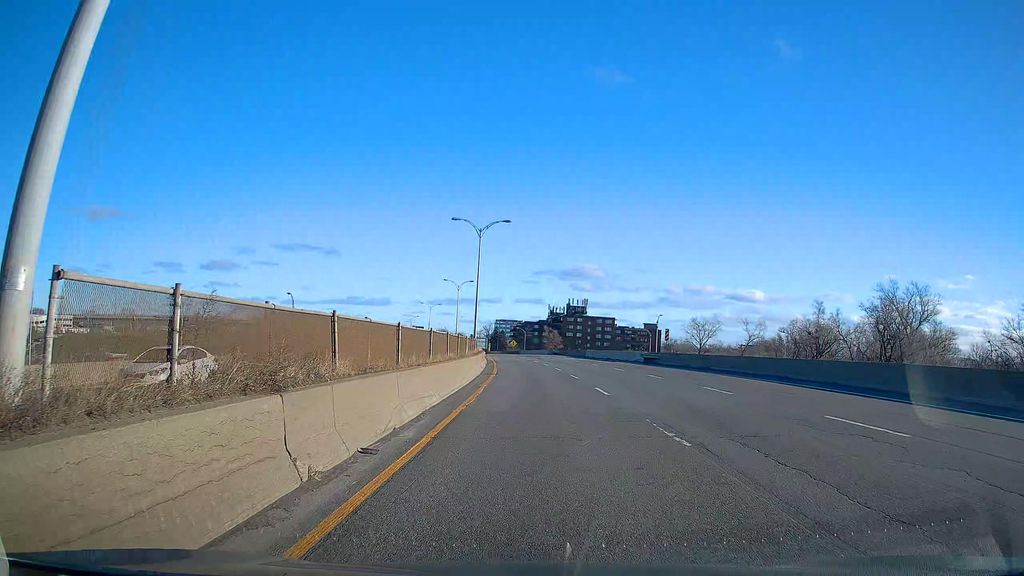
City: montreal